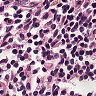
Metastatic tissue present: no